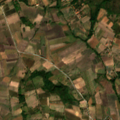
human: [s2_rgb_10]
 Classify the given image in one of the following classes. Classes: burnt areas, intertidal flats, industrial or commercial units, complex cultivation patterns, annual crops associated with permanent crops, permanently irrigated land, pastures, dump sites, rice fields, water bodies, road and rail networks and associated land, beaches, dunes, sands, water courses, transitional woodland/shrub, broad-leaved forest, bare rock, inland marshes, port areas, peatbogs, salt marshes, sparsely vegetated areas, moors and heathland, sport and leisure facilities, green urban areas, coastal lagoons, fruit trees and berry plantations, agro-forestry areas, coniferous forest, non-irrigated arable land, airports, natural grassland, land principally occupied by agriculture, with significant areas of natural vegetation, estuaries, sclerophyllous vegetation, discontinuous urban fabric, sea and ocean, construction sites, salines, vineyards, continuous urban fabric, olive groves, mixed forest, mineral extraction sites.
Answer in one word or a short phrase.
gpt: complex cultivation patterns, land principally occupied by agriculture, with significant areas of natural vegetation, broad-leaved forest